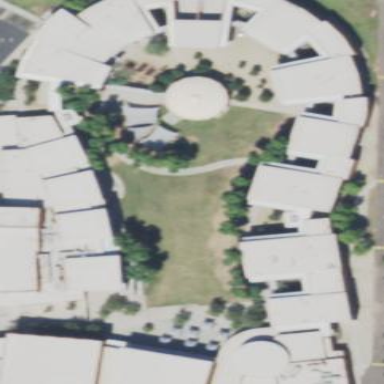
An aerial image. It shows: School building.